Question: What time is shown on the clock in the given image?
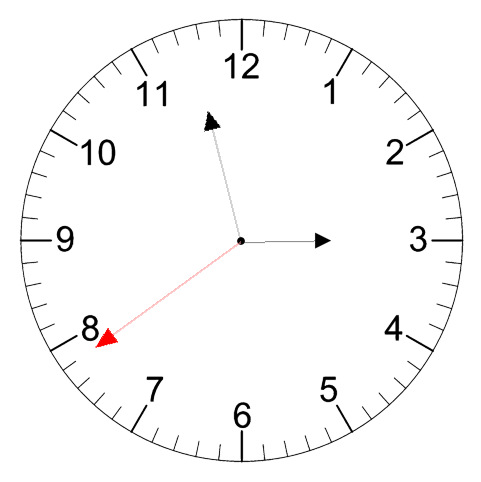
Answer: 02:57:39